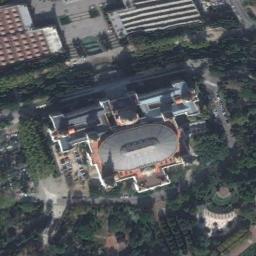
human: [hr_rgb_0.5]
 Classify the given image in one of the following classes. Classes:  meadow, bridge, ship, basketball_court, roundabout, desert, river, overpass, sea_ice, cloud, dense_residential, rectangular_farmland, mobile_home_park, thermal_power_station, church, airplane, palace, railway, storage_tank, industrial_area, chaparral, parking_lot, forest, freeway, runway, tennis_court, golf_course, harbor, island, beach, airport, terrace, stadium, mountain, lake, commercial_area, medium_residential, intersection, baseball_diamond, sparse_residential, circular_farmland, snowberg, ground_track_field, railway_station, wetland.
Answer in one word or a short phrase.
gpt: palace